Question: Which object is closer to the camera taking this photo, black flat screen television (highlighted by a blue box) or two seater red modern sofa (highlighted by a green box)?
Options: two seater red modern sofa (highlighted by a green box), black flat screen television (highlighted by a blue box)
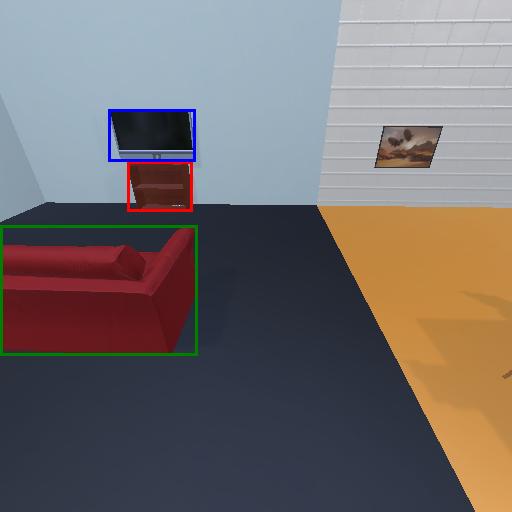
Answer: two seater red modern sofa (highlighted by a green box)